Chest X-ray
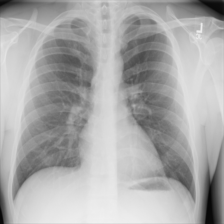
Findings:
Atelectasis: negative
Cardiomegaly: negative
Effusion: negative
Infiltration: negative
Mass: negative
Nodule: negative
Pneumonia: negative
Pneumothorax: negative
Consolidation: negative
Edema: negative
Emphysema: negative
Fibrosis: negative
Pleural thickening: negative
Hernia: negative